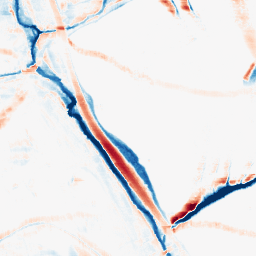
Category: morphological
Decomposition family: morphological_rect
Decomposition parameters: operation: average
width: 20
height: 10
Upsampling method: quadratic
Upsampling parameters: scale: 2
Upsampling scale: 2